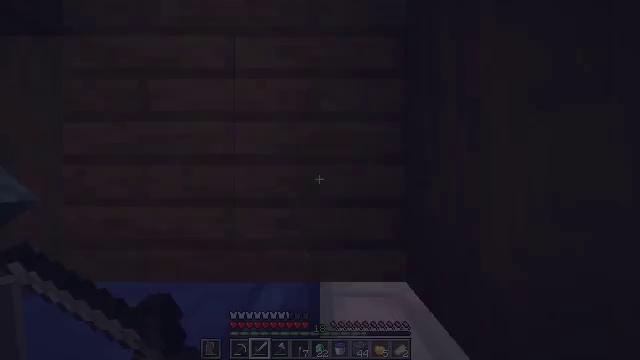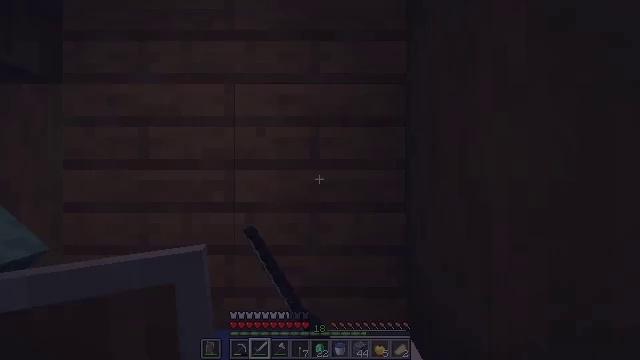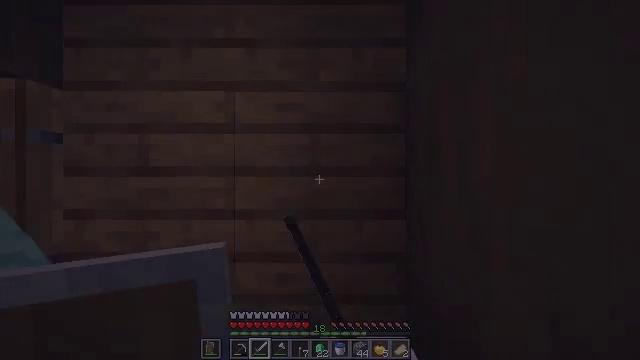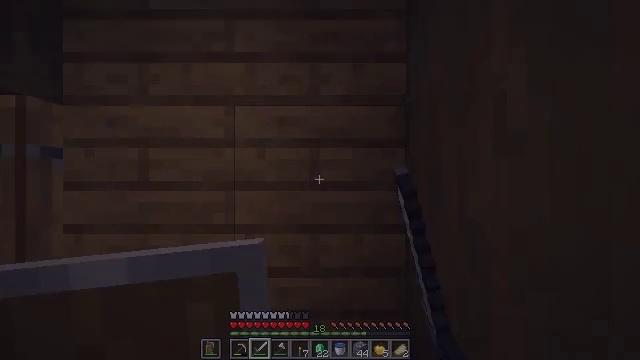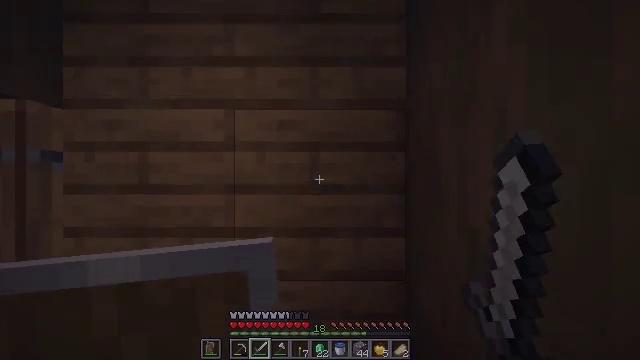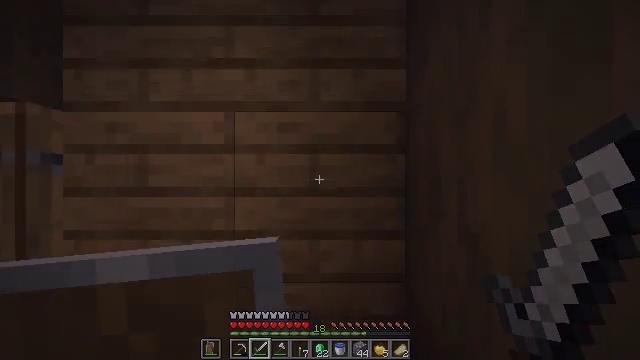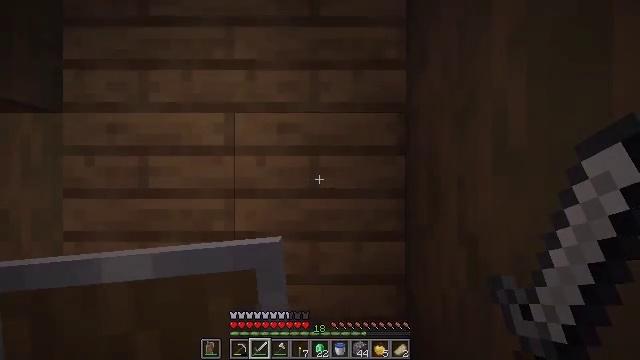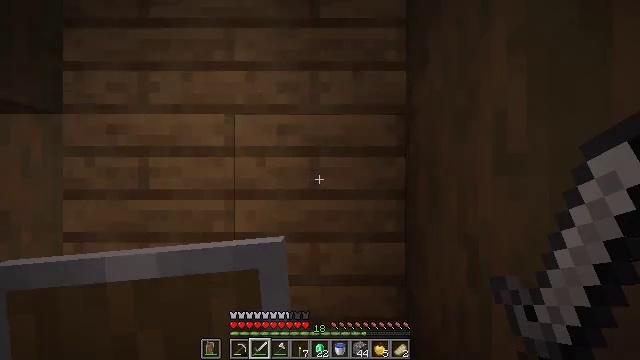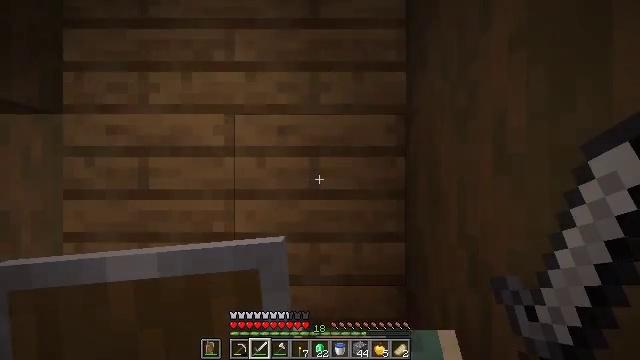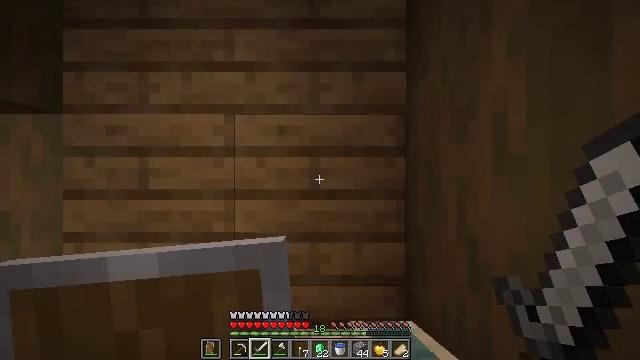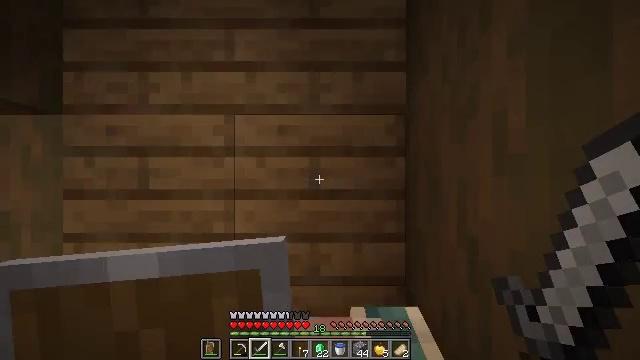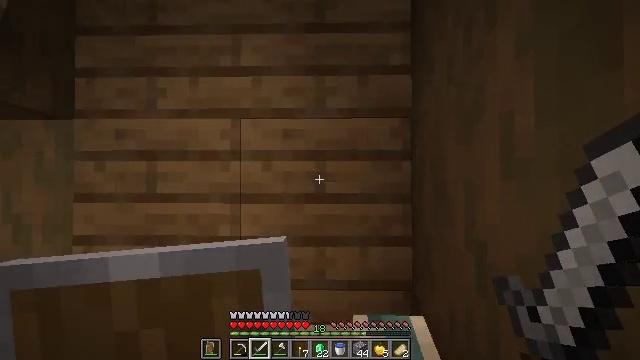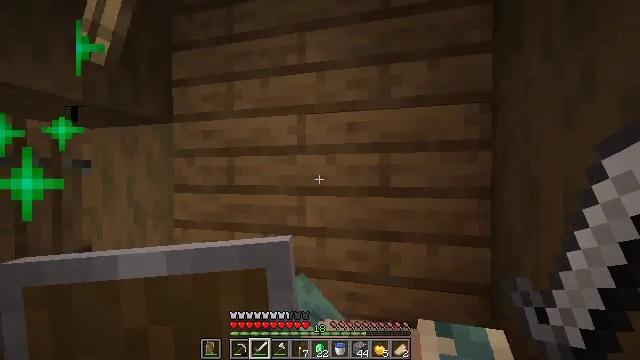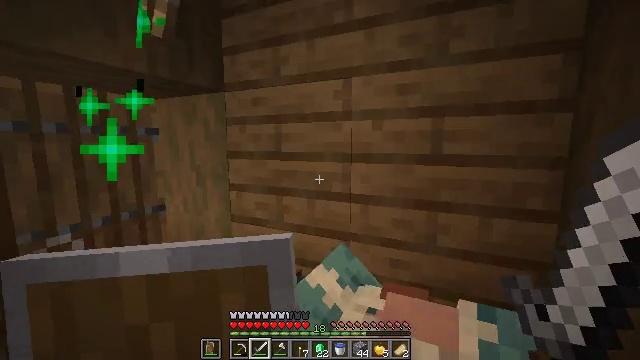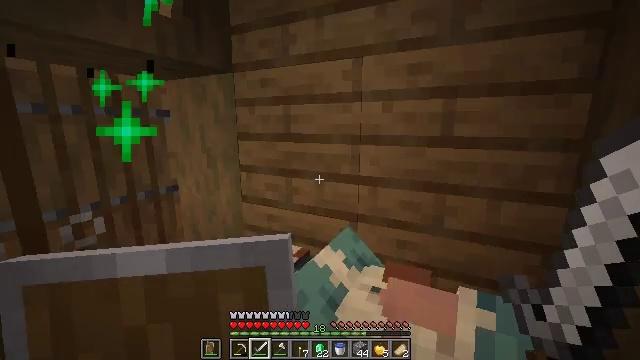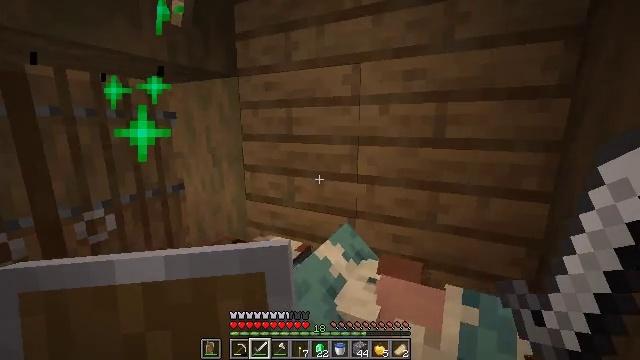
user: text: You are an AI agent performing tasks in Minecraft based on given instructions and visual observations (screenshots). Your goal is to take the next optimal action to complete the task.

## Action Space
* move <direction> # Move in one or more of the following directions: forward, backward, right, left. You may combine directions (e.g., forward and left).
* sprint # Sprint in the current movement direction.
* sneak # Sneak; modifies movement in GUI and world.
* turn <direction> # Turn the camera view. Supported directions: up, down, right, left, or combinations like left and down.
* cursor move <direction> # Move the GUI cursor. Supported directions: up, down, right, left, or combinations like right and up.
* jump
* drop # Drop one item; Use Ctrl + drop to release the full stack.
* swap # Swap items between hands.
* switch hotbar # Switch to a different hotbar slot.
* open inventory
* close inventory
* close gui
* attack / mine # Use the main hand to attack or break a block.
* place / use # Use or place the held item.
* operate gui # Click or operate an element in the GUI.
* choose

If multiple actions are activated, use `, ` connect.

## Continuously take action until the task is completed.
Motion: motion action
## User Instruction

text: Mine the blue bed to pick it up.
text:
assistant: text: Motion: no_op
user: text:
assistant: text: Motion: no_op
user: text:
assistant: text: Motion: no_op
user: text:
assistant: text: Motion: no_op
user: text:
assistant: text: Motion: no_op
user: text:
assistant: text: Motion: no_op
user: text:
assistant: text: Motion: no_op
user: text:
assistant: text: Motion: no_op
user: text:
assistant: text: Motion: no_op
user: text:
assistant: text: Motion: no_op
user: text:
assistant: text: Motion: turn left
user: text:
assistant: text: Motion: turn left and down
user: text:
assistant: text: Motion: turn left and down
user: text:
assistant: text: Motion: move back, turn left and down
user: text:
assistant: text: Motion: move back
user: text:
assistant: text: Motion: move back
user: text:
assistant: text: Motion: move back
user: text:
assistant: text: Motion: no_op
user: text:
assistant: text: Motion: no_op
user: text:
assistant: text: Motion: no_op
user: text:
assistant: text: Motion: no_op
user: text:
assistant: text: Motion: turn left and down
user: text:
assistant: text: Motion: turn left and down
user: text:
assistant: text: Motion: turn left and down
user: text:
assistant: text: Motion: turn left and down
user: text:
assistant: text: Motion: turn left
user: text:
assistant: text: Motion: no_op
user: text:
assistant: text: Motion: no_op
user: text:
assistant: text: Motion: no_op
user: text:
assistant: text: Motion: no_op